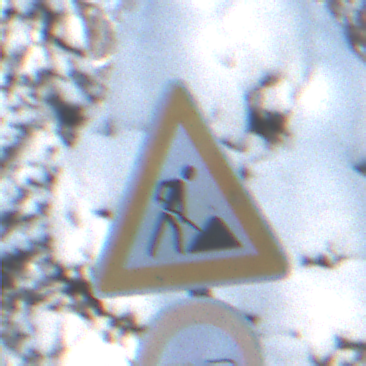
Verkehrszeichen: Arbeitsstelle
Zusatzzeichen unten: Ueberholverbot
Umgebung: Outdoor, Nature
Tageszeit: MorningAfternoon
Wetter: Clear
Licht: Natural
Jahreszeit: Winter
Kontrast: LowContrast